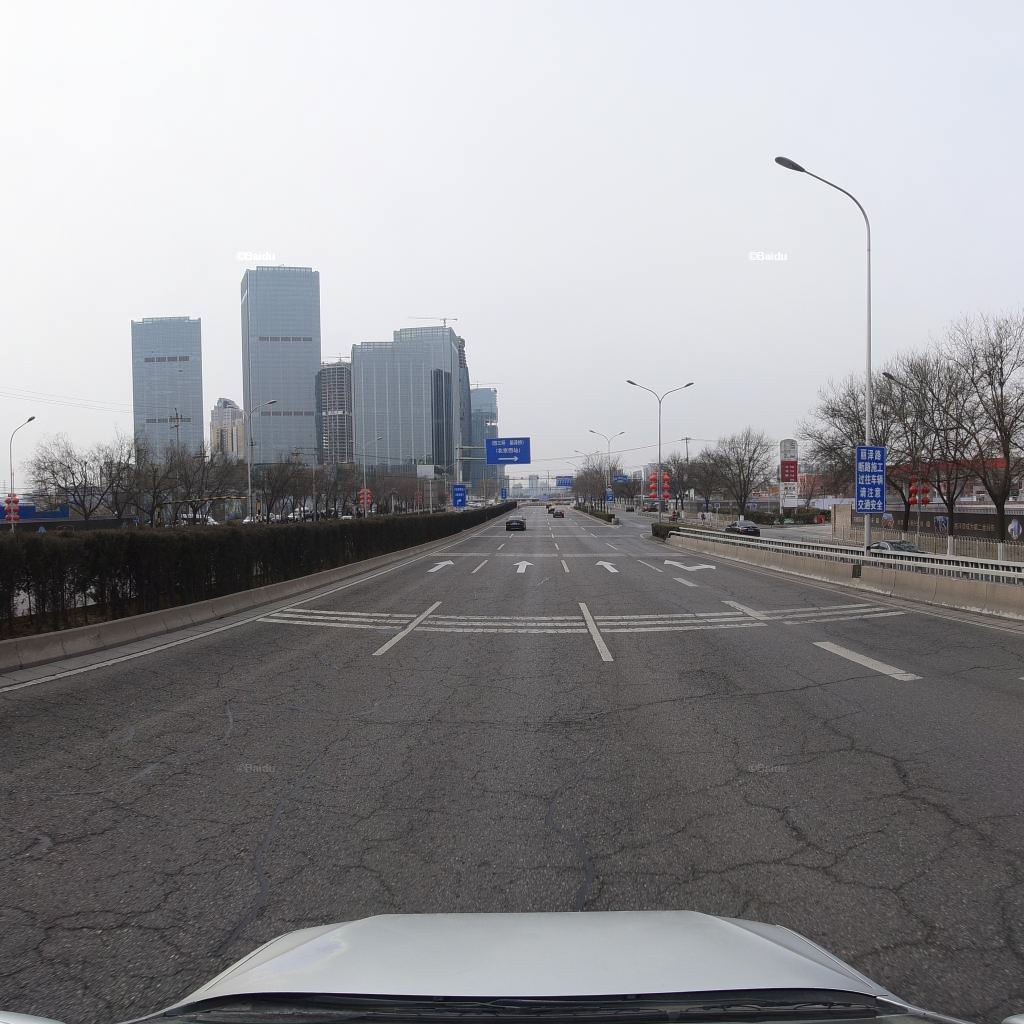
Region: Fengtai
Road damage annotations: alligator crack